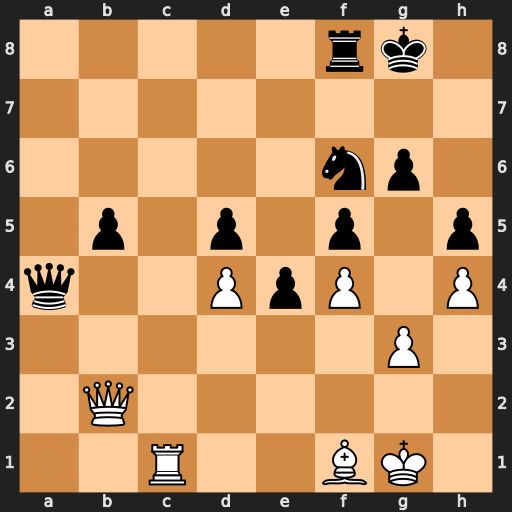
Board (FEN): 5rk1/8/5np1/1p1p1p1p/q2PpP1P/6P1/1Q6/2R2BK1
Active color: w
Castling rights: -
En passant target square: -
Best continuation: Ra1 Qxa1 Qxa1